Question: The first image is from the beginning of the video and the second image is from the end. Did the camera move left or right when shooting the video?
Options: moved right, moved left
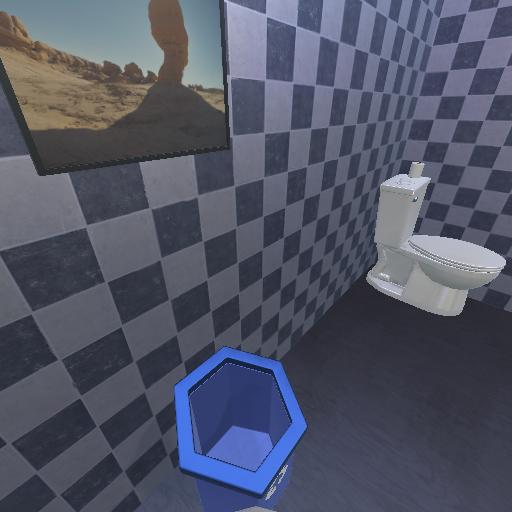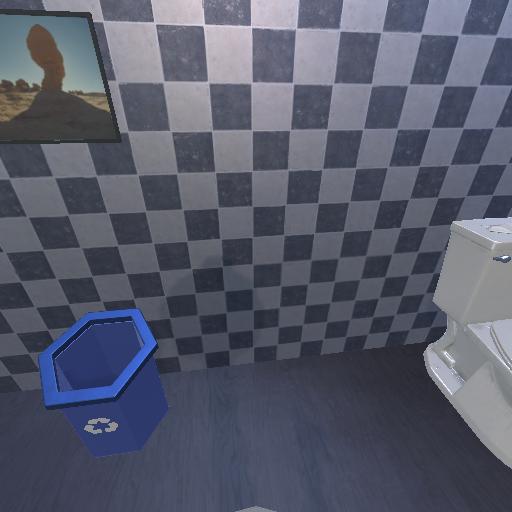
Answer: moved right